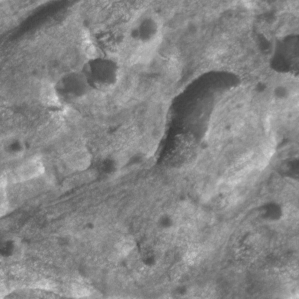
Label: non_frost